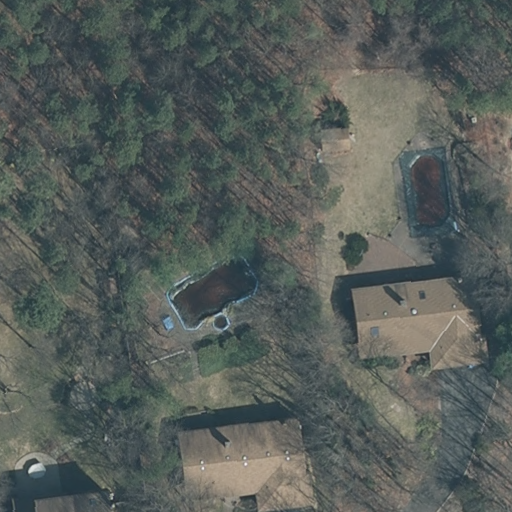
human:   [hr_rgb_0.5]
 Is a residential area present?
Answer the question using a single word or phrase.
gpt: yes

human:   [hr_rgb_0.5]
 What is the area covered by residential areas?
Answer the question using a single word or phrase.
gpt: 10639m2

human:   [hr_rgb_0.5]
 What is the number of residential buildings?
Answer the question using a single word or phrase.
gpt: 3

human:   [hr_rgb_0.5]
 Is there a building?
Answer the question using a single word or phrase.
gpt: yes

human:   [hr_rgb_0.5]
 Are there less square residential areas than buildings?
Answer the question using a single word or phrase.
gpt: yes

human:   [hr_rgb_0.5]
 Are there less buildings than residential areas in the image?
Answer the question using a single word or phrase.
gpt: no

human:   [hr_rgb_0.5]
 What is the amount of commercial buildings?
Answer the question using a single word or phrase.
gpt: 0

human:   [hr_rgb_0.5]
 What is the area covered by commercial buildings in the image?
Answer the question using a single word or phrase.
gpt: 0m2

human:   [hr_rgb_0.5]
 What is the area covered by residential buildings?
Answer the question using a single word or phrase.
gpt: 1012m2

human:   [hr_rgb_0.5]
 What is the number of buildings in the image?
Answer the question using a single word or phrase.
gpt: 4

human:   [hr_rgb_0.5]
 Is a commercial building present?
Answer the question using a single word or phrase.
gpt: no

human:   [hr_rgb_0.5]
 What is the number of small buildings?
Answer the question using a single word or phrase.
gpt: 1

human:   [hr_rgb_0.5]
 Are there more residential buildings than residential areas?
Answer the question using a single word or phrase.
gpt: yes

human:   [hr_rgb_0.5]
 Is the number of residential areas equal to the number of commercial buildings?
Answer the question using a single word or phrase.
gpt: no

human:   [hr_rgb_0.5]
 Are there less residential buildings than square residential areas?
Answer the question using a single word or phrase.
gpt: no

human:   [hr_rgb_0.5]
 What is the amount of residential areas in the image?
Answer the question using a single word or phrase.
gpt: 1

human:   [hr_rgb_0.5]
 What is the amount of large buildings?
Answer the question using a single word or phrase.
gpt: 0

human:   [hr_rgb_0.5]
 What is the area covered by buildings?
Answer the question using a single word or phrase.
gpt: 1038m2

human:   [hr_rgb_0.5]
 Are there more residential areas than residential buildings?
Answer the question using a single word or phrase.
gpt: no

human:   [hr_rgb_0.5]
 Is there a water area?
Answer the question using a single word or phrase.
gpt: no

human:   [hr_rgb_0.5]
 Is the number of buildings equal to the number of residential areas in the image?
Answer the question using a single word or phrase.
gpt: no

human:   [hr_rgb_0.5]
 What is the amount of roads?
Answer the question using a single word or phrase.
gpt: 0

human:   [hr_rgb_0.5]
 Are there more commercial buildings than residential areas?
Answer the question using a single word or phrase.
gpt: no

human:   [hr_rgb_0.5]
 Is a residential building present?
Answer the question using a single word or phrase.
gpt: yes

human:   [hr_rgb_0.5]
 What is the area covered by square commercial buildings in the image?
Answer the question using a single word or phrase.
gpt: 0m2

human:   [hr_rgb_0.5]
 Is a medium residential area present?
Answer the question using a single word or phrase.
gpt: no

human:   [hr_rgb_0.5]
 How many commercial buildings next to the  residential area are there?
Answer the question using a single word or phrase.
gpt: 0

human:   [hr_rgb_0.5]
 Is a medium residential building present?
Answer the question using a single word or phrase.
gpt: yes

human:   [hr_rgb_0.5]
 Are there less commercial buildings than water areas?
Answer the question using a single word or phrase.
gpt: no

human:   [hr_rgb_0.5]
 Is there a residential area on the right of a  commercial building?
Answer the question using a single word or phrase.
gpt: no

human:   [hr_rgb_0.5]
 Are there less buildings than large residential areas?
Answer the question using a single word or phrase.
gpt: no

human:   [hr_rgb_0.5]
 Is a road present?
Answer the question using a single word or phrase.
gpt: no

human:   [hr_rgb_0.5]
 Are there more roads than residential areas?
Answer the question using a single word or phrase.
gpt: no

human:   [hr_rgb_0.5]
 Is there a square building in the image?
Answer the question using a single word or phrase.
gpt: no

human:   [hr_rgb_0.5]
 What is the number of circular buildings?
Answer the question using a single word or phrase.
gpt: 0

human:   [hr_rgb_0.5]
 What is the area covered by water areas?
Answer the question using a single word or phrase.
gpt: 0m2

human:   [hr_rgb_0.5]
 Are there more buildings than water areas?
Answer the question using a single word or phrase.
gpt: yes

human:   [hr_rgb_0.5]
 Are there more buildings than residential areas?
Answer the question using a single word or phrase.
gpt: yes

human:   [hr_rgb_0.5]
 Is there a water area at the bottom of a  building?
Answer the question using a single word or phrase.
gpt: no

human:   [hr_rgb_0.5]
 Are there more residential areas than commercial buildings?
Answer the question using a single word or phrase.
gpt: yes

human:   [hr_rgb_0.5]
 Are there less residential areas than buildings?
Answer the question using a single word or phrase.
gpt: yes

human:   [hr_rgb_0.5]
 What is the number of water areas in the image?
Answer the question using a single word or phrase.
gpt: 0

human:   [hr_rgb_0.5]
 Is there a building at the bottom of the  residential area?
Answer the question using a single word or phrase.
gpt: yes

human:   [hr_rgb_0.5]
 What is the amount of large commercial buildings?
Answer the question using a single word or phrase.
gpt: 0

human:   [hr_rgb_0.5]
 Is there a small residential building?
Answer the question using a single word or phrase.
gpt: no

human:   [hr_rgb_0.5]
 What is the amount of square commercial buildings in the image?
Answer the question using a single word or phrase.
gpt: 0

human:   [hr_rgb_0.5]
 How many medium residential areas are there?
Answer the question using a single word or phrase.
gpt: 0

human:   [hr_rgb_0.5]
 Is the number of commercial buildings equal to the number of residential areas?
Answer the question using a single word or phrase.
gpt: no

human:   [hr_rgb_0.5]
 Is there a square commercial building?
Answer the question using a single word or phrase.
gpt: no

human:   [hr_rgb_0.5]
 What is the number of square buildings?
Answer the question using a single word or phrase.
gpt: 0

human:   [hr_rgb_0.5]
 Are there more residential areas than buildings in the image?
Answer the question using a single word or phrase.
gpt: no

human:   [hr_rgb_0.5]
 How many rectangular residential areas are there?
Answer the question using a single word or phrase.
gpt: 1

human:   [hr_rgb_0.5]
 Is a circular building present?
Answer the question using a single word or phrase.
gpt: no

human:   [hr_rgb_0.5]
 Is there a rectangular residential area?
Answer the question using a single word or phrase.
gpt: yes

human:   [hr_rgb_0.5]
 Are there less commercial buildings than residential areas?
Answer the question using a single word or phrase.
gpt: yes

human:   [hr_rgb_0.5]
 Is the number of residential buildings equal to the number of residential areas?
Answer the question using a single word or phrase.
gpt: no

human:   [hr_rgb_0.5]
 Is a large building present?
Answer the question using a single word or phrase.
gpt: no

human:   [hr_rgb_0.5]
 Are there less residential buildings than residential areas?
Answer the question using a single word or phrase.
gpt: no

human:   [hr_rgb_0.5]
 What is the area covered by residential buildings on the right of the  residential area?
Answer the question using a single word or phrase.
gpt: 1012m2

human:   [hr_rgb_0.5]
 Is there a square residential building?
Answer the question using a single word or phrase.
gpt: no

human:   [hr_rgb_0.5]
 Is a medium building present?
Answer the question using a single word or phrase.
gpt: yes

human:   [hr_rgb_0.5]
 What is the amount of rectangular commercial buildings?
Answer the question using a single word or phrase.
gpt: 0

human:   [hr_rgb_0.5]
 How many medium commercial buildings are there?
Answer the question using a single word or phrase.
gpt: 0

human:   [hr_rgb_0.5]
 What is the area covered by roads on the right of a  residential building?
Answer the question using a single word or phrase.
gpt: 0m2